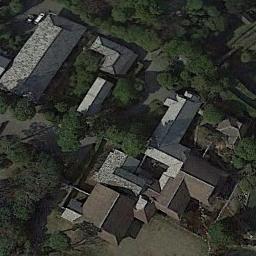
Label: palace